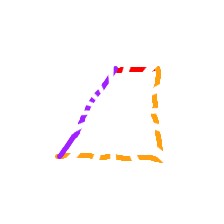
Shape: trapezoid